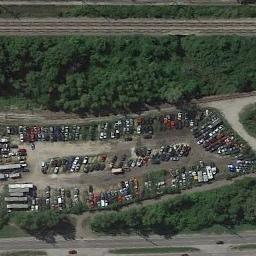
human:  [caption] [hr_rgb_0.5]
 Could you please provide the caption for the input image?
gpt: Six rows of cars were parked in the parking lot .

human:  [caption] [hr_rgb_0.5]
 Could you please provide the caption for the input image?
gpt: The parking lot is full of cars next to some trees .

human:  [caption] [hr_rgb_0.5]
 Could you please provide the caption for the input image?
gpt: The parking lot with lots of neatly arranged cars is surrounded by a forest .

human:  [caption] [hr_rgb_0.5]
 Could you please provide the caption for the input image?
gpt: There are many trees around the parking lot .

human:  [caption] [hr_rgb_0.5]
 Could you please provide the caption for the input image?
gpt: There are many trees around the parking lot with many cars .